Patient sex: F
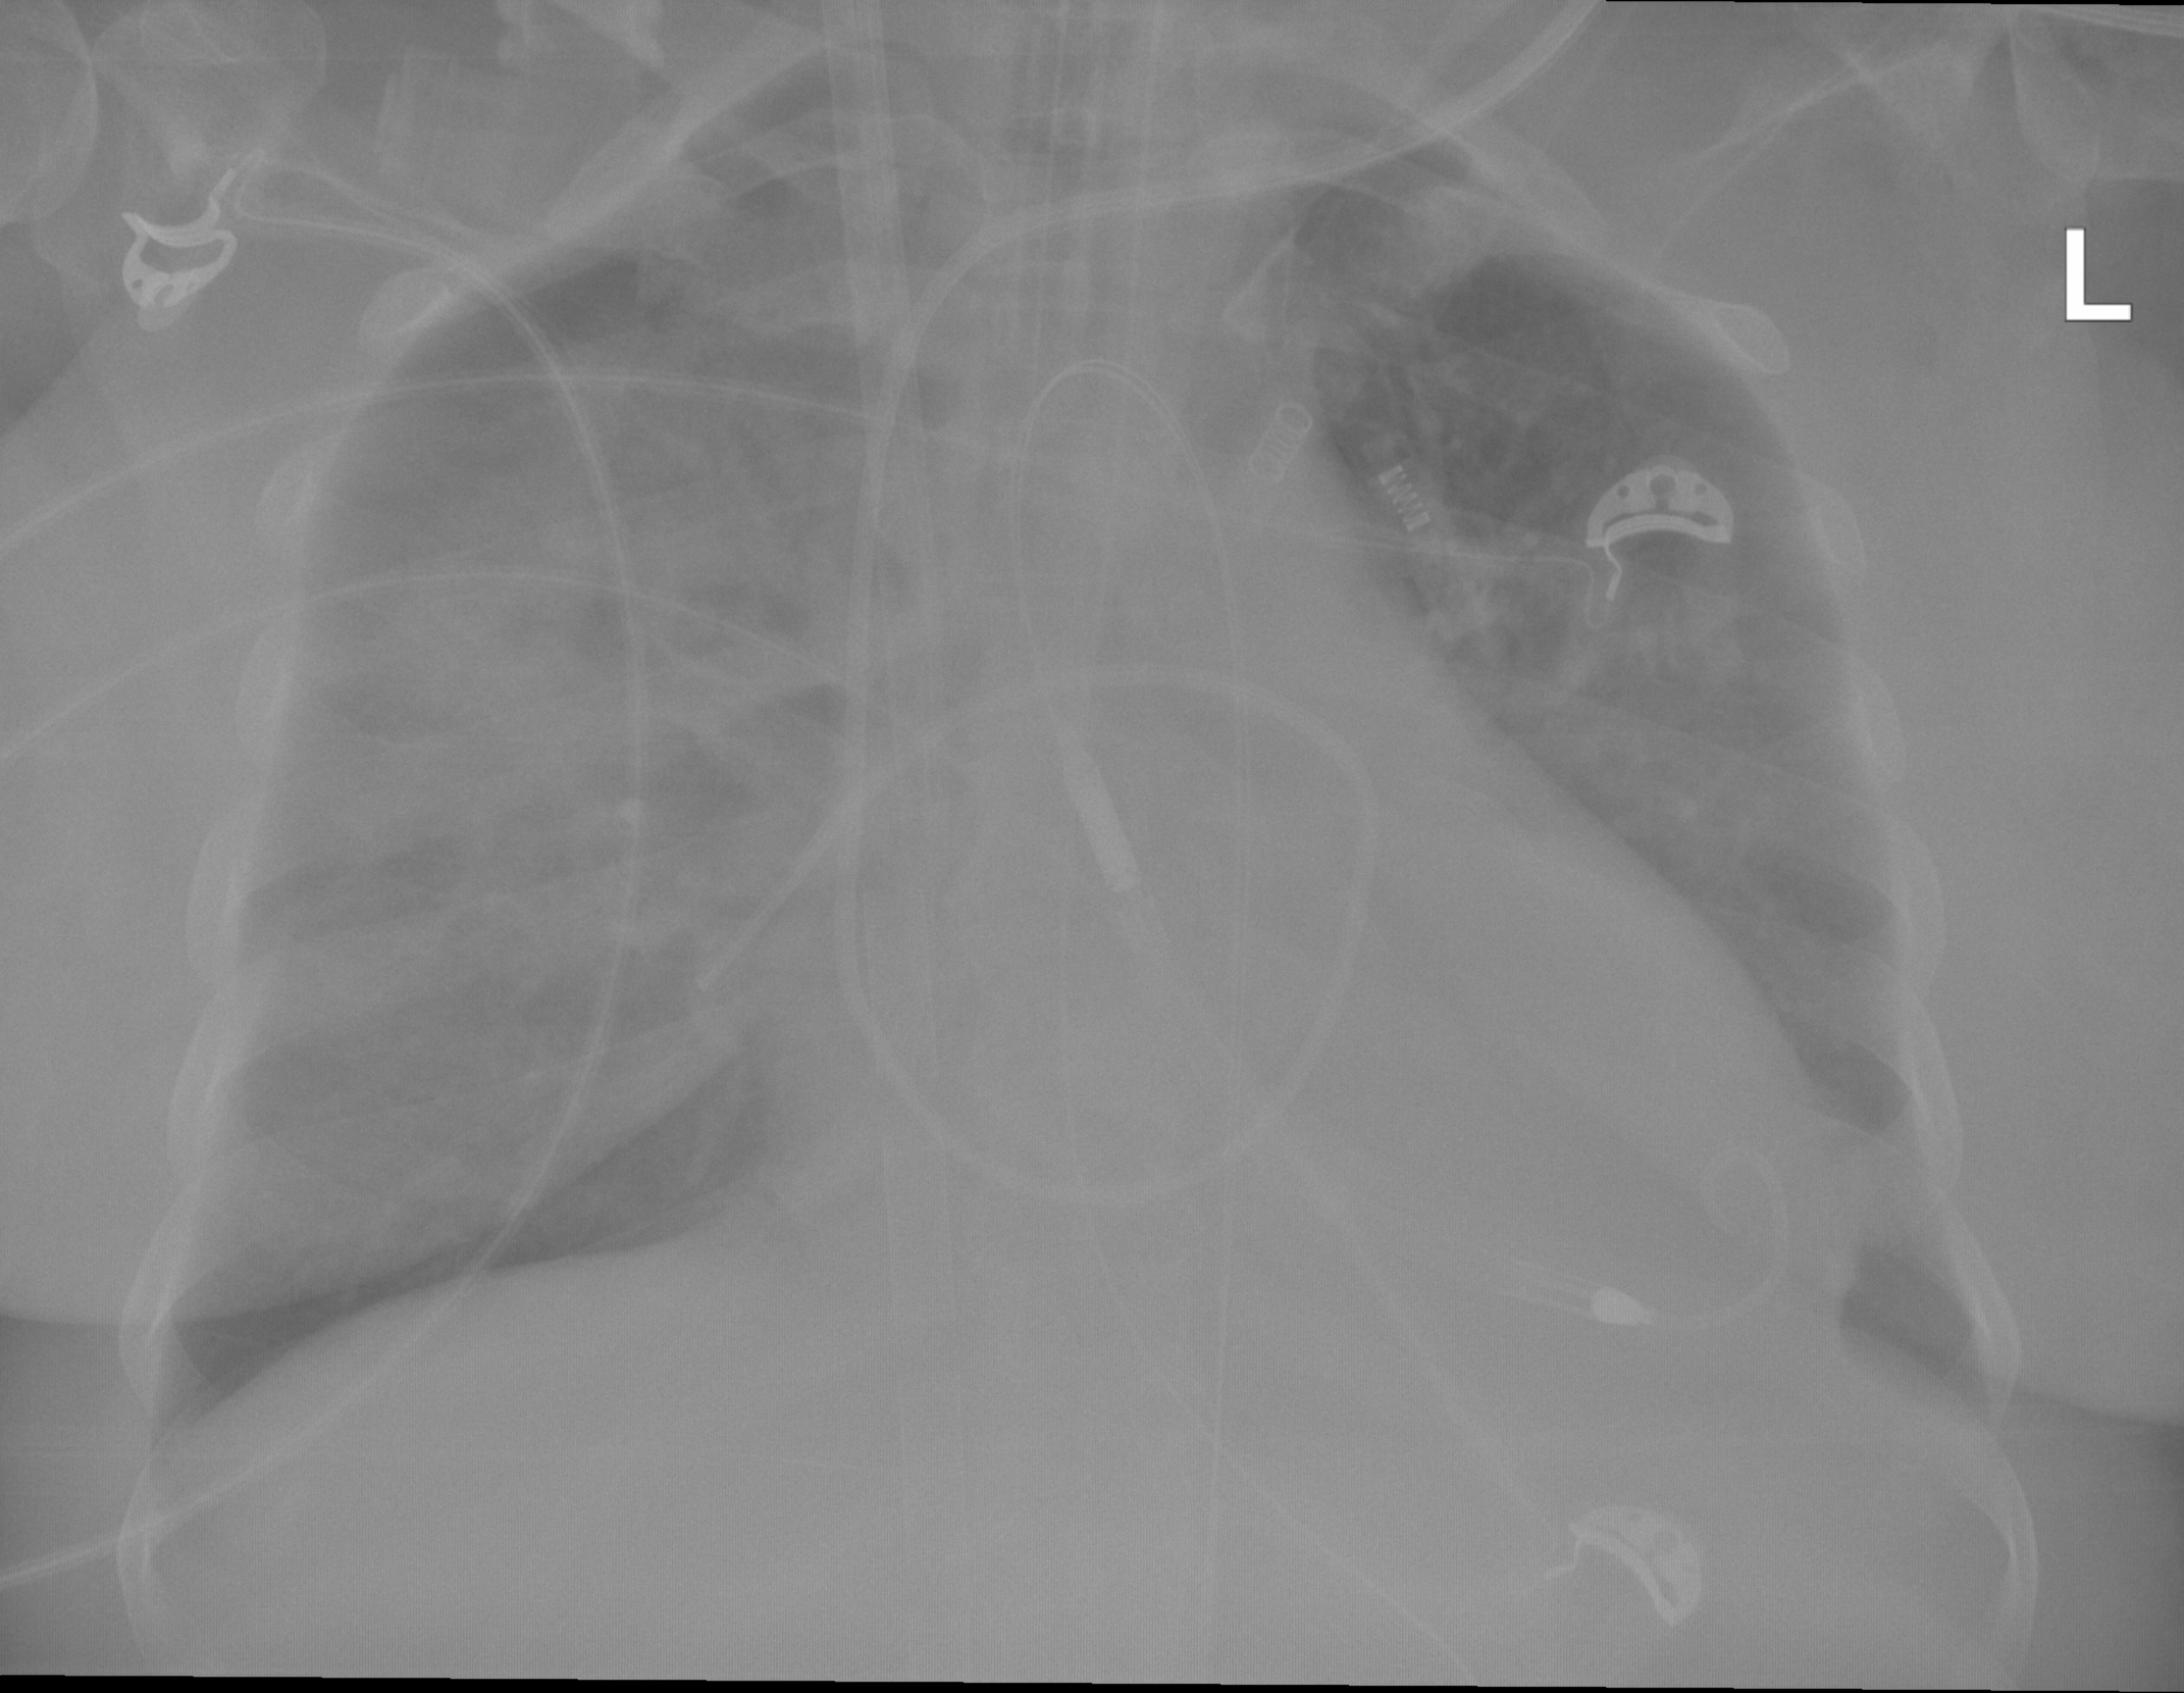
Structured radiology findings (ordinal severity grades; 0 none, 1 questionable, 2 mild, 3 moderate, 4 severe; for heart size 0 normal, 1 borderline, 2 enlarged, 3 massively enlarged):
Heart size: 2
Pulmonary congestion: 2
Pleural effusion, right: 0
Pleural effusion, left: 1
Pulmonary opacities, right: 3
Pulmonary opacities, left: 2
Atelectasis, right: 3
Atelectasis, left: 2